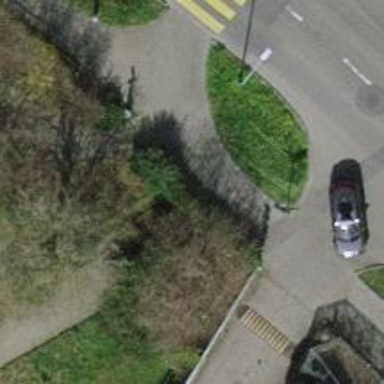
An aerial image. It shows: Pedestrian tunnel with surface of paving stones.